Question: Given a data-set of X-Y coordinates in a matrix of 61x2 for points of an airfoil.
How would I go about creating normal vectors along each point along the airfoil.
I've plotted the airfoil so far:

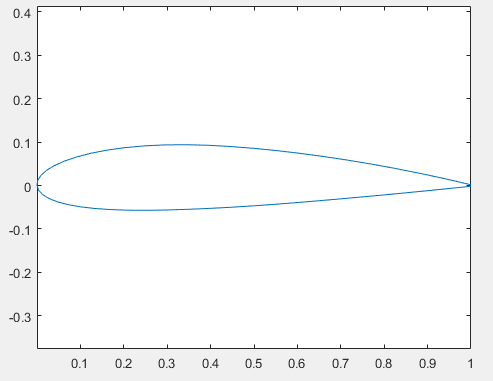
Answer: Let us assume that your airfoil is closed.
To calculate the normals at each points you can average the normals to each segment.
This should take care of the trailing edge issue...
I suppose your data is 'x, y'
'''
xtmp1 = [x, x(1)]
ytmp1 = [y, y(1)]
xtmp2 = [x(end), x]
ytmp2 = [y(end), y]
nx = (diff(ytmp1)+diff(ytmp2))/2.0
ny = -(diff(xtmp1)+diff(xtmp2))/2.0
'''
'nx' will contain x-component of your normal and 'ny' will contain y-component of your normal
of course you can normalize the result if you want normals of equal length
'''
ntmp = 1.0 ./ sqrt(nx.*nx+ny.*ny)
nx = nx .* tmp
ny = ny .* tmp
'''
As suggested you can also normalize each segment's normal and then average as such
'''
xtmp1 = [x, x(1)]
ytmp1 = [y, y(1)]
xtmp2 = [x(end), x]
ytmp2 = [y(end), y]
nxF = diff(ytmp1)
nyF = -diff(xtmp1)
nxB = diff(ytmp2)
nyB = -diff(xtmp2)
ntmp = 1.0 ./ sqrt(nxF.*nxF+nyF.*nyF)
nxF = nxF .* tmp
nyF = nyF .* tmp
ntmp = 1.0 ./ sqrt(nxB.*nxB+nyB.*nyB)
nxB = nxB .* tmp
nyB = nyB .* tmp
nx = (nxF+nxB)/2.0
ny = (nyF+nxB)/2.0
'''
And then normalize 'nx' and 'ny'